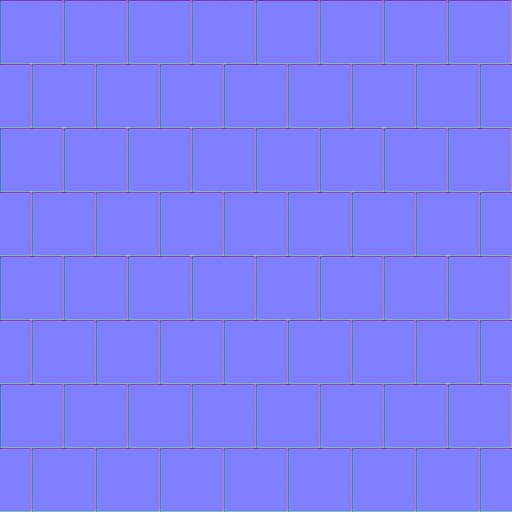
decoration design metal plates